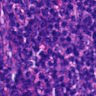
Metastatic tissue present: no